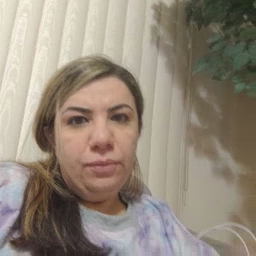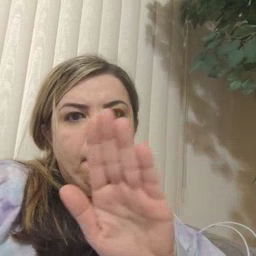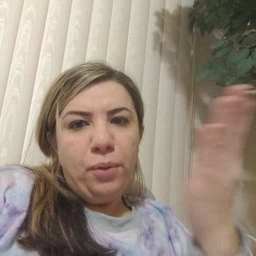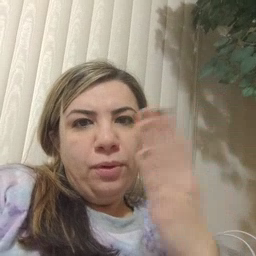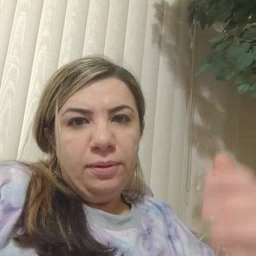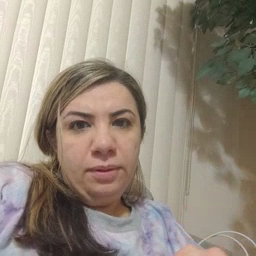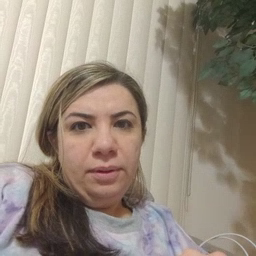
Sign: book